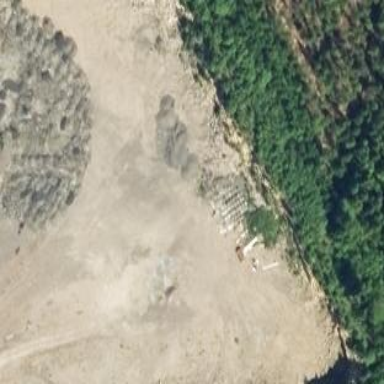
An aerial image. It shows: Quarry area.